Question: I've just installed Android Studio and I have a hard time finding where the Properties window is. From what I can see online it should be right under ConstraintLayout - Component Tree.
Can you guys please help me out?
My interface layout:

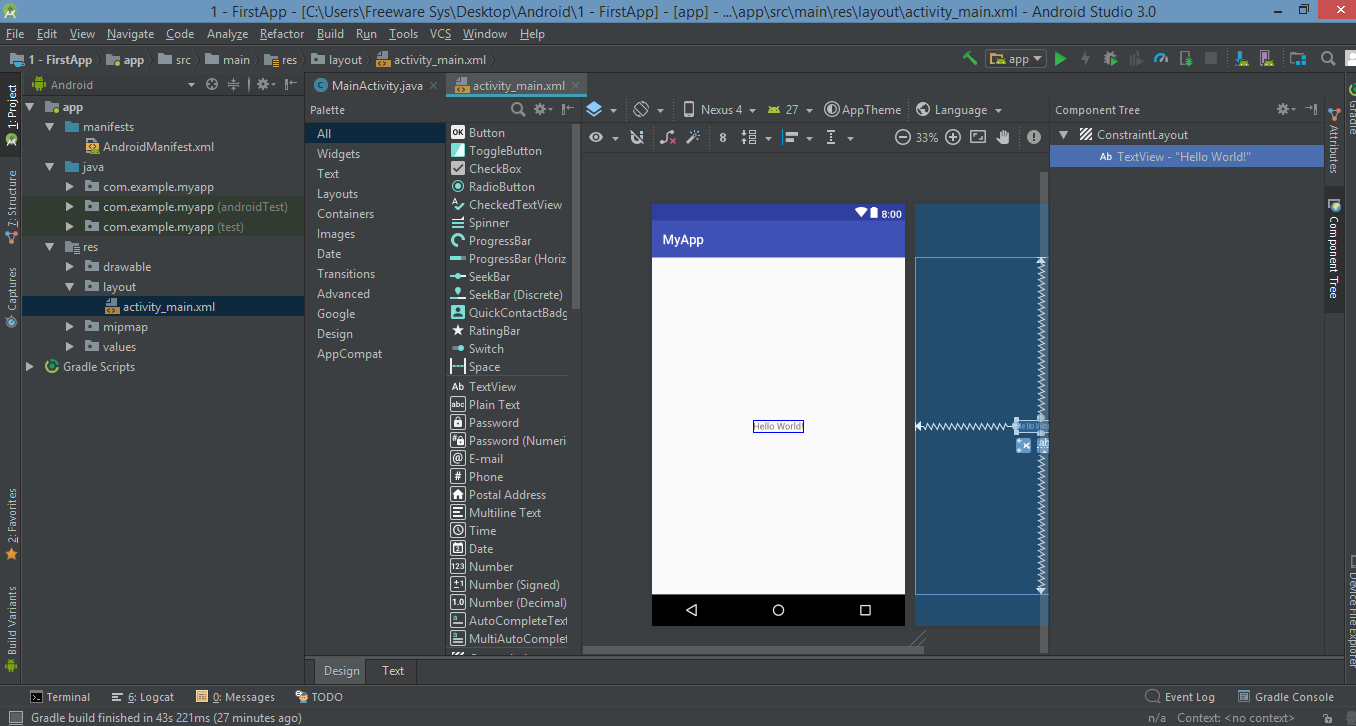
Answer: That's because of the Component Tree's size which is too much.
Reduce the size of the Component tree panel will solve your problem.
For a better solution, you can click on panel option, In editor mode, Left. And restart and change position of the panel to Right. (solve the problem on my computer). This problem is only present when the properties panel is attach to the right sidebar